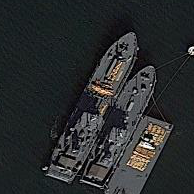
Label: civil